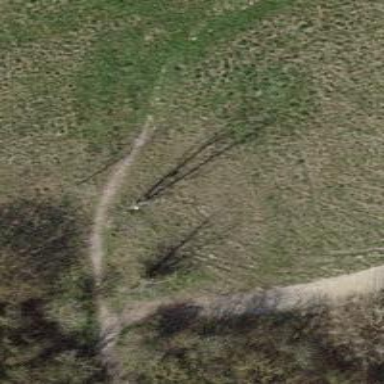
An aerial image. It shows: Unpaved path.